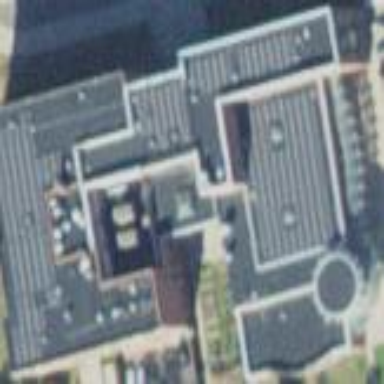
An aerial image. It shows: School building.